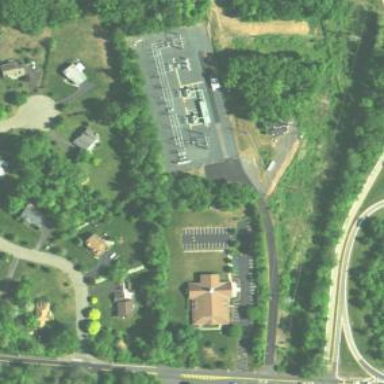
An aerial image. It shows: Outdoor distribution level power substation.